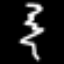
Label: squiggle